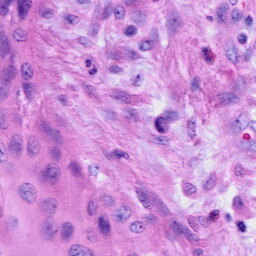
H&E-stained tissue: Cervix